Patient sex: F
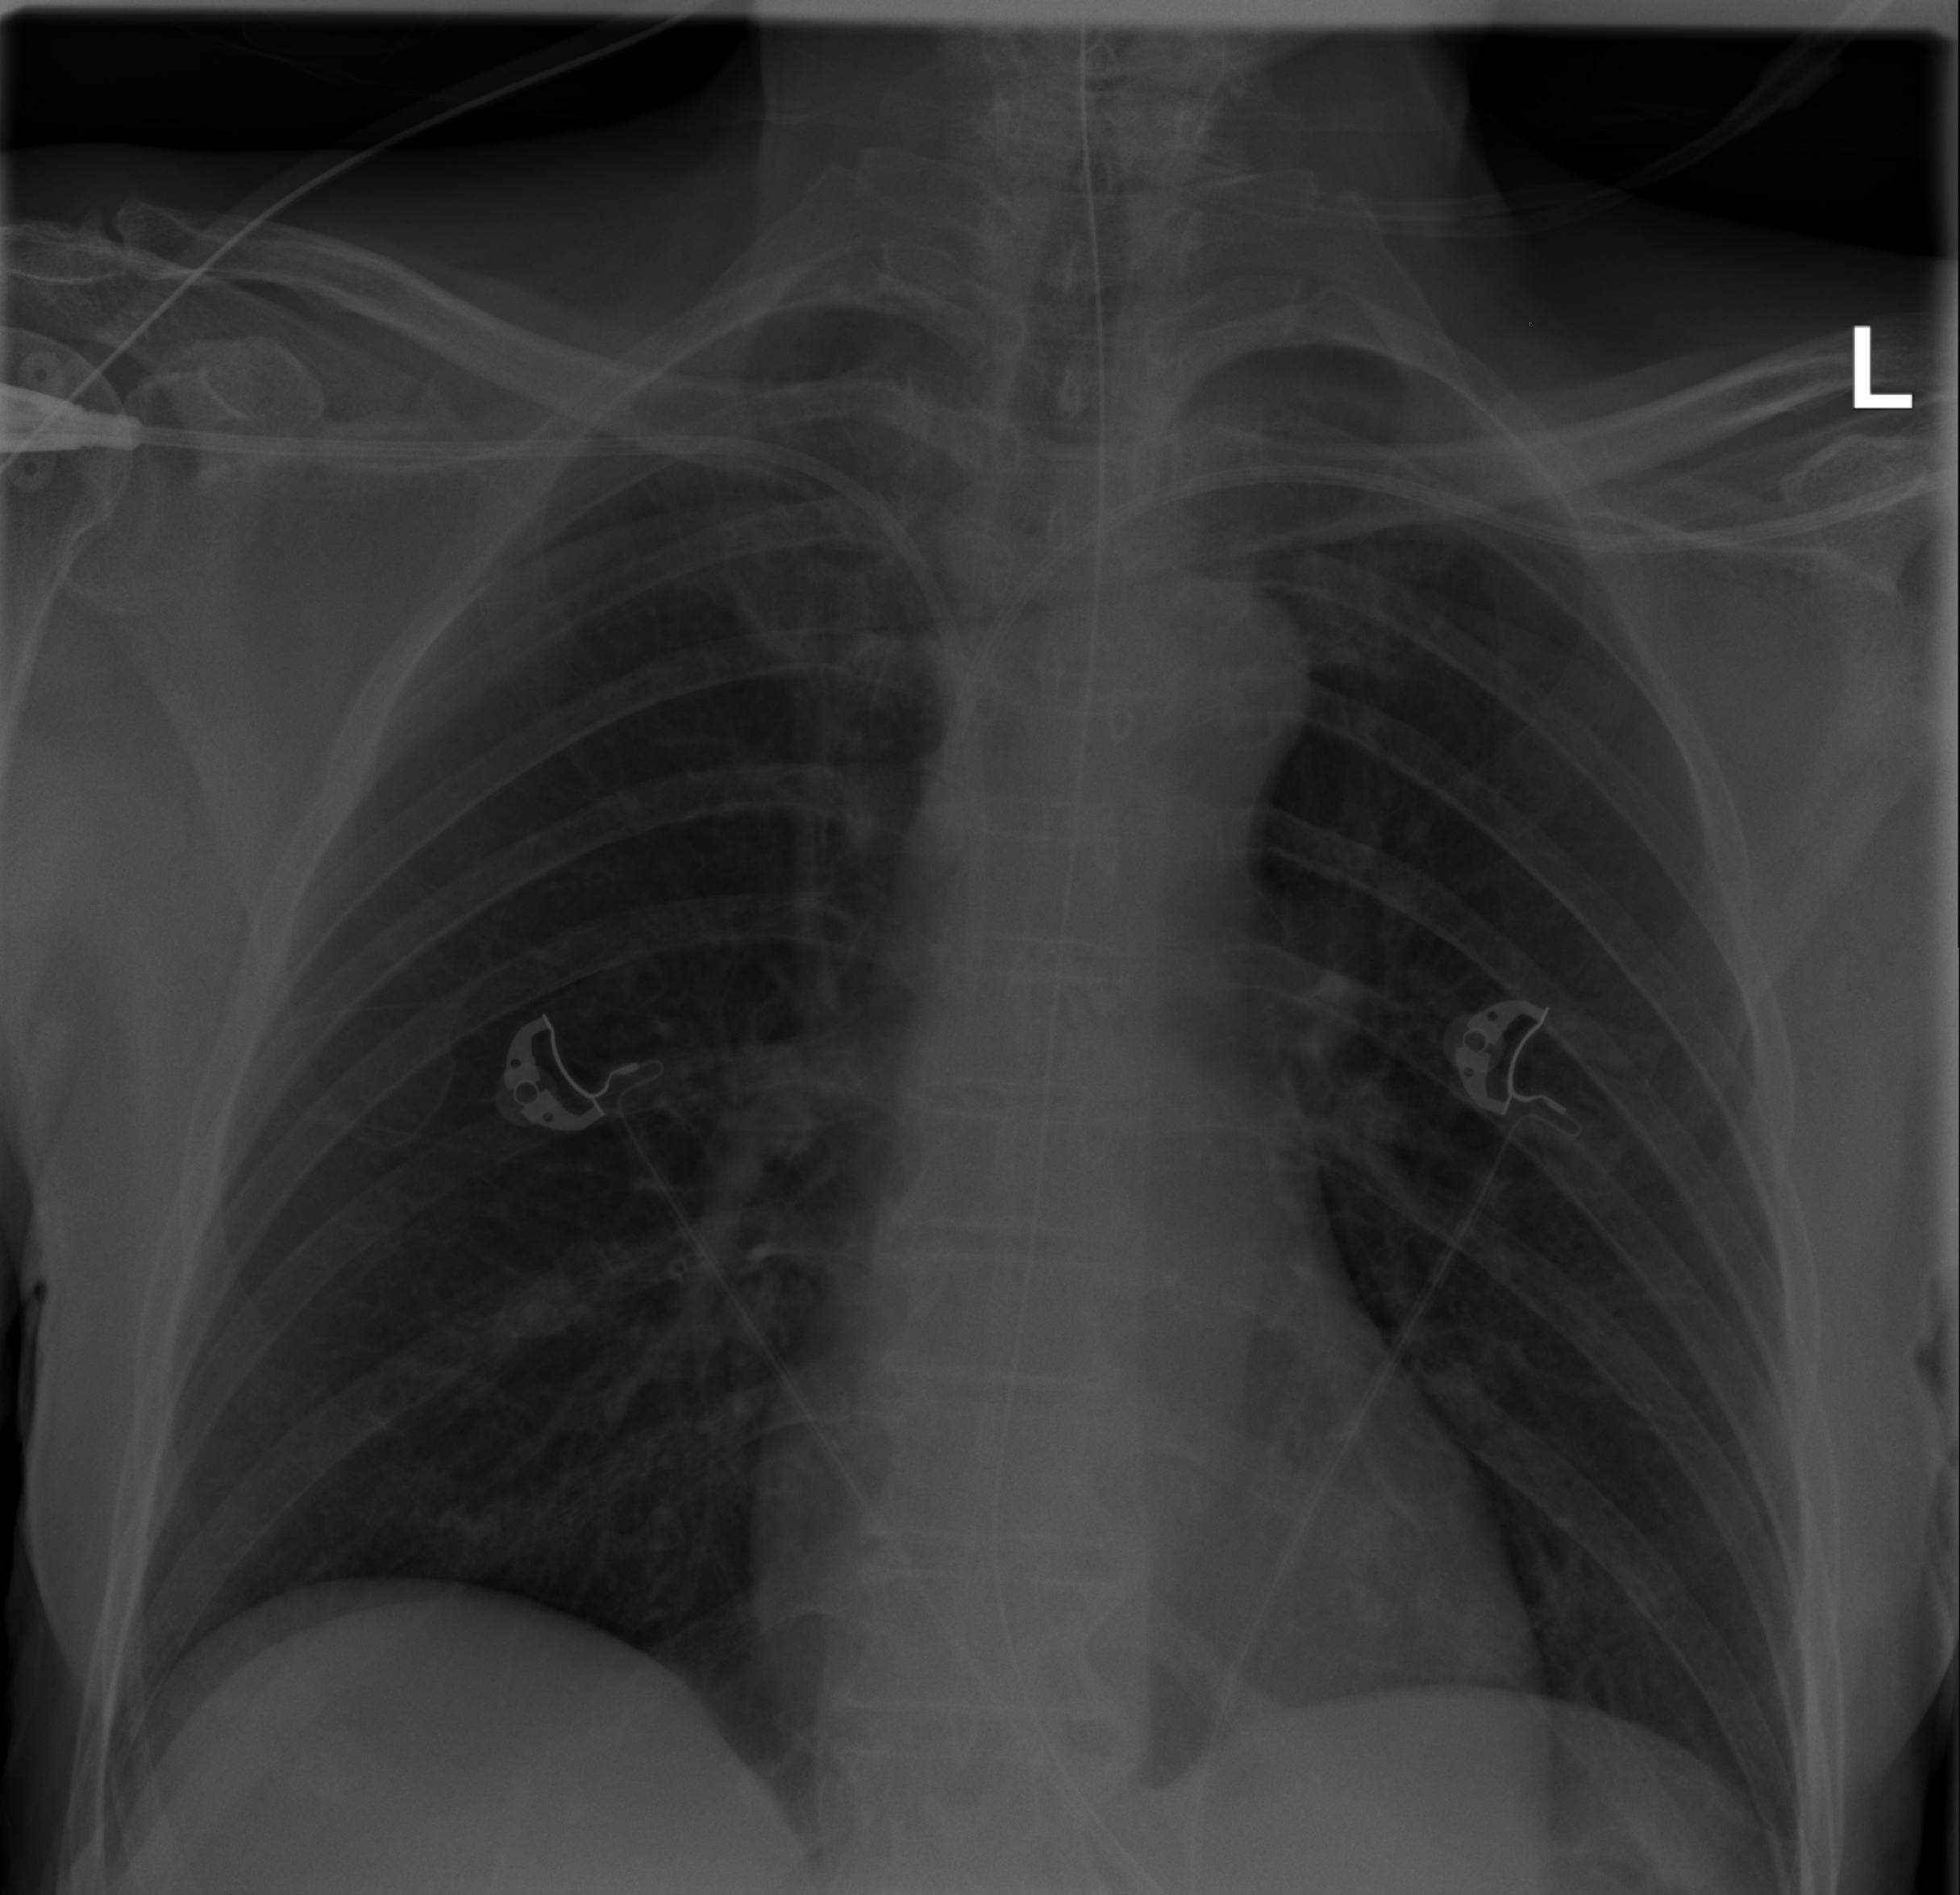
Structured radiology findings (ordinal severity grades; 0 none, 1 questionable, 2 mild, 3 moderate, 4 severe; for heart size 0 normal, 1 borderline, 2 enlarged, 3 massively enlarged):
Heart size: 0
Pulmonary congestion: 0
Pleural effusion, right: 0
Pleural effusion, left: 0
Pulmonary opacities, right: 0
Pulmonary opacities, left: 2
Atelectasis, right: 0
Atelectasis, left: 0